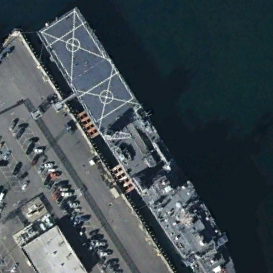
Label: combat